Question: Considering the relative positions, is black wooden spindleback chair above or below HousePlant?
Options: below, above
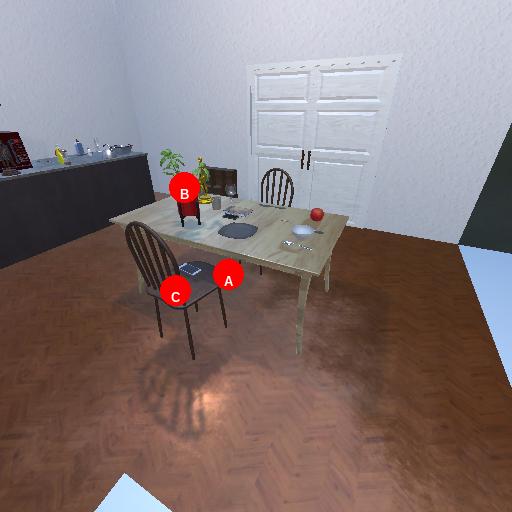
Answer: below